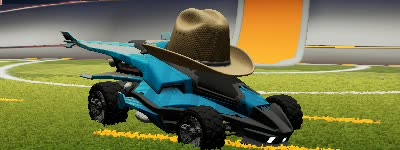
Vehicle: aftershock